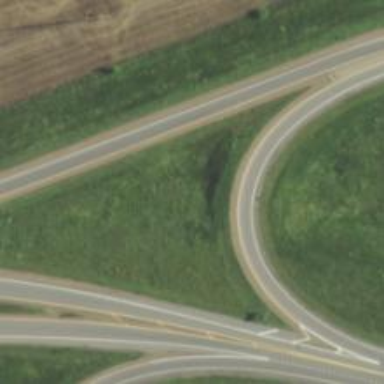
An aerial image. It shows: Trunk link highway with asphalt surface.